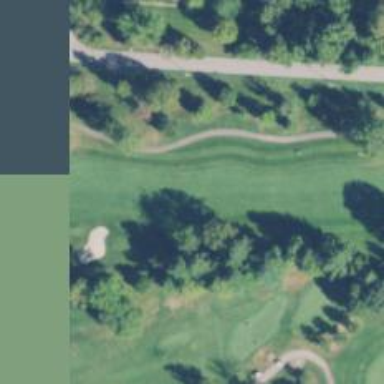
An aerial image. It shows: View of golf hole.